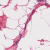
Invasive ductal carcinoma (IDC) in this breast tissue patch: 0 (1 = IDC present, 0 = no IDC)